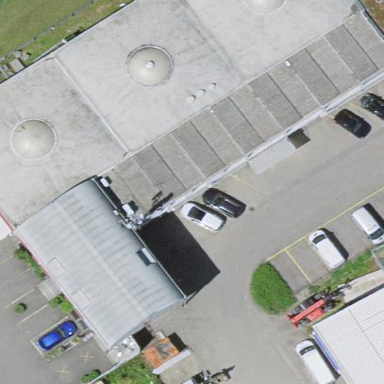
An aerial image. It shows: Commercial building.